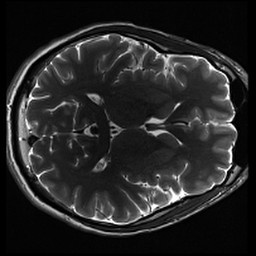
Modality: inplaneT2
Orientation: axial